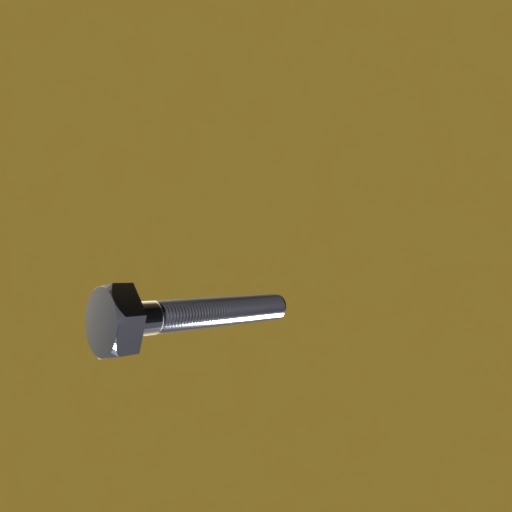
Label: bolt